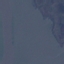
Land use / land cover: SeaLake